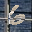
Label: 6